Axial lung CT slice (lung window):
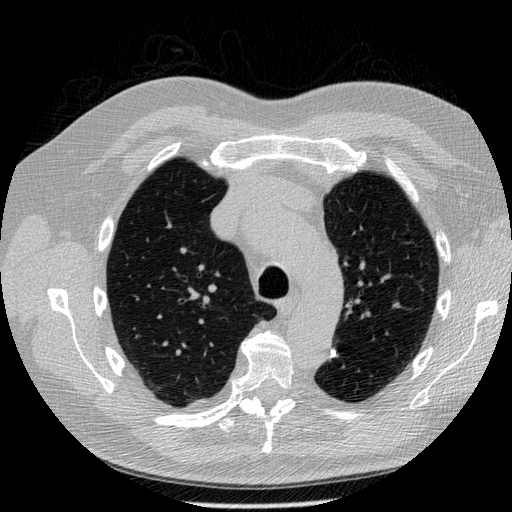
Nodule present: no